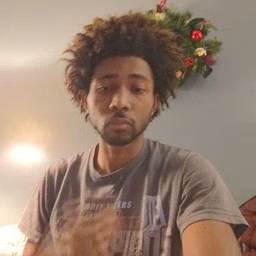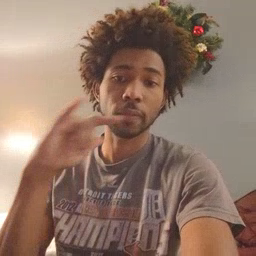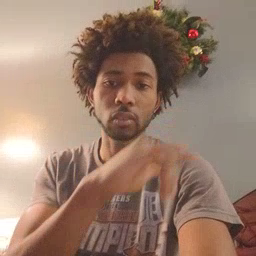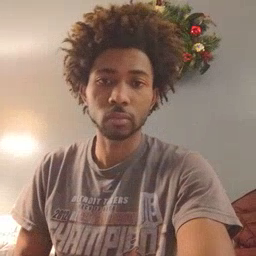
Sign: airplane